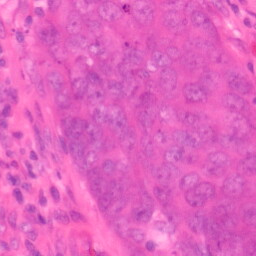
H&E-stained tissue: Colon